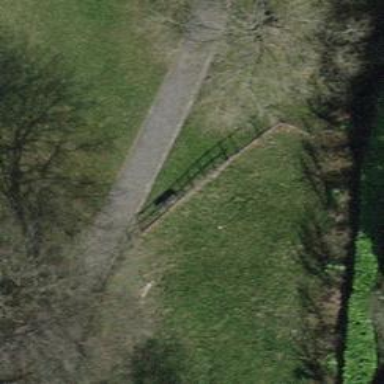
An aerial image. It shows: Bench for seating.